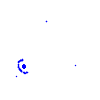
Particle: kaon